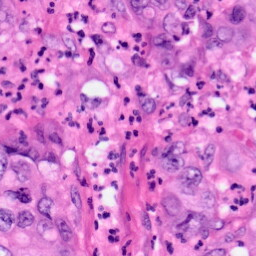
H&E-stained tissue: Pancreatic